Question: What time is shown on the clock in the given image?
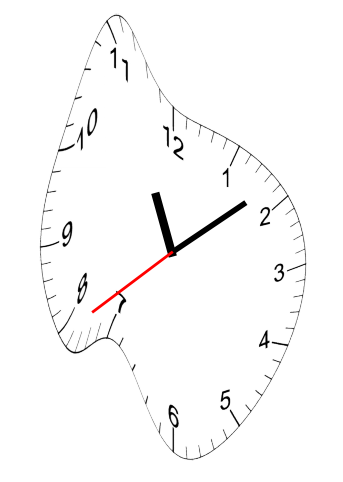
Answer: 11:08:39